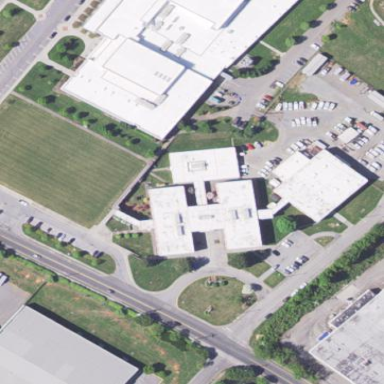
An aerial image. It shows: School building.